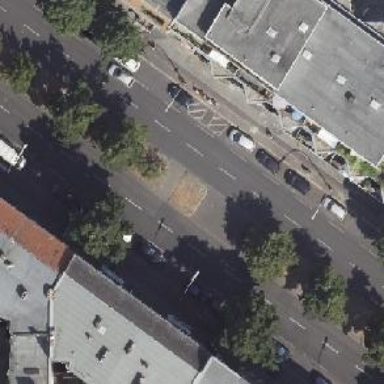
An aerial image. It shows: Unmarked road crossing.